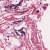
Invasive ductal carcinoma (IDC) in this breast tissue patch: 0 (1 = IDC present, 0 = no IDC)